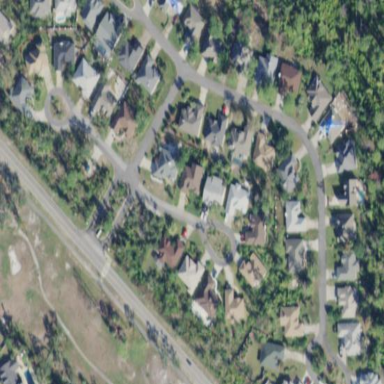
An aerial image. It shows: This residential area consists of single-family homes.